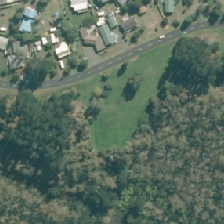
Land cover: lake_pond